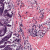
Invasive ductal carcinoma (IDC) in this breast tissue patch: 0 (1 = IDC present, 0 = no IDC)